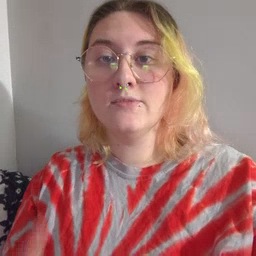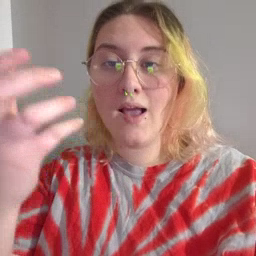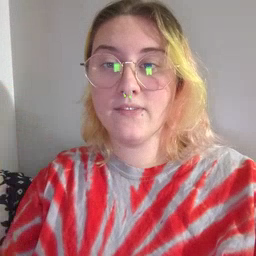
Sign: giraffe